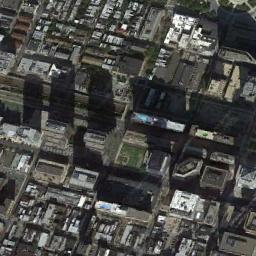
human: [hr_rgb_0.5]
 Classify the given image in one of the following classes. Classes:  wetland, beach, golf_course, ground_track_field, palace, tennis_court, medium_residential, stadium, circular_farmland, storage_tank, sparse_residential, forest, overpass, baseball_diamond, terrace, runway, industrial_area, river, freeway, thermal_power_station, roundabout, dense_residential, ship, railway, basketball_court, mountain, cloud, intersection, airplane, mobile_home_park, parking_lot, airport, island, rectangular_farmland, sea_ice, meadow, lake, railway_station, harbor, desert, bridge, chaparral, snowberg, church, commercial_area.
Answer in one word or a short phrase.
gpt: commercial_area